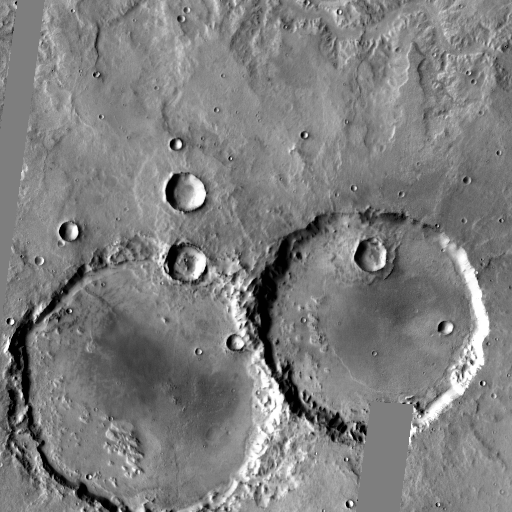
Crater classes present: Background, Other, Layered